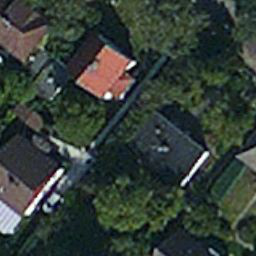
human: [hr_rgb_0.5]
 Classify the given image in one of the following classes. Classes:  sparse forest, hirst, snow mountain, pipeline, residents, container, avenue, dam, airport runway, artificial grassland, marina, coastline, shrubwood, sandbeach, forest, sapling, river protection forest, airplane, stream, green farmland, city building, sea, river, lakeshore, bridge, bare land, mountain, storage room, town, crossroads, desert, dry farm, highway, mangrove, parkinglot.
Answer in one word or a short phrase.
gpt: residents